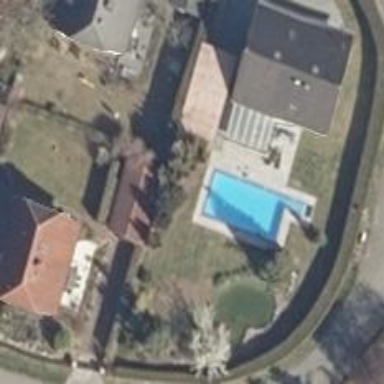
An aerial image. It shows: Swimming pool located in leisure land.